This time-frequency spectrogram was computed from a bearing vibration snapshot; brighter regions carry more energy. Diagnose the bearing from this image, choosing from: normal, inner_race, outer_race, ball.
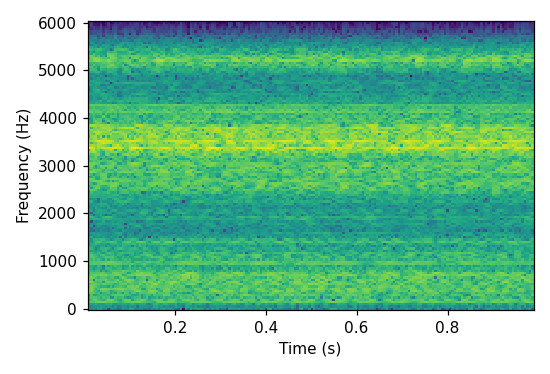
Answer: outer_race